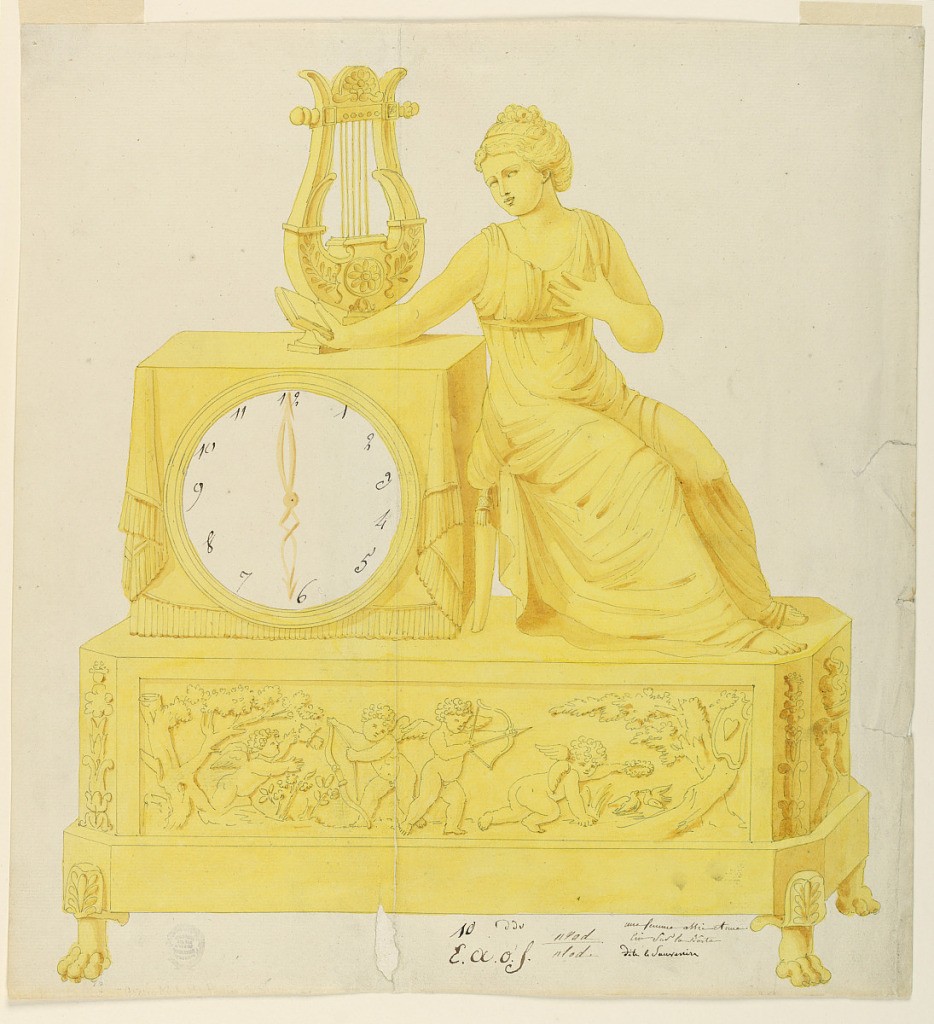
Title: Design for a clock
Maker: Lefebvre Manufactory, Tournai
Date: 1800–1825
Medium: Brush and yellow, red, brown, watercolor, pen and black ink, graphite on cream laid paper
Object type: Drawing
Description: Base, supported by claw feet, its front panel decorated with four putti, two with a bow and arrow. Clock dial above at left incased in the front of a table with cloth. A lyre stands on top of table. At right, a seated woman in classical dress, her arm outstretched, holding a book.